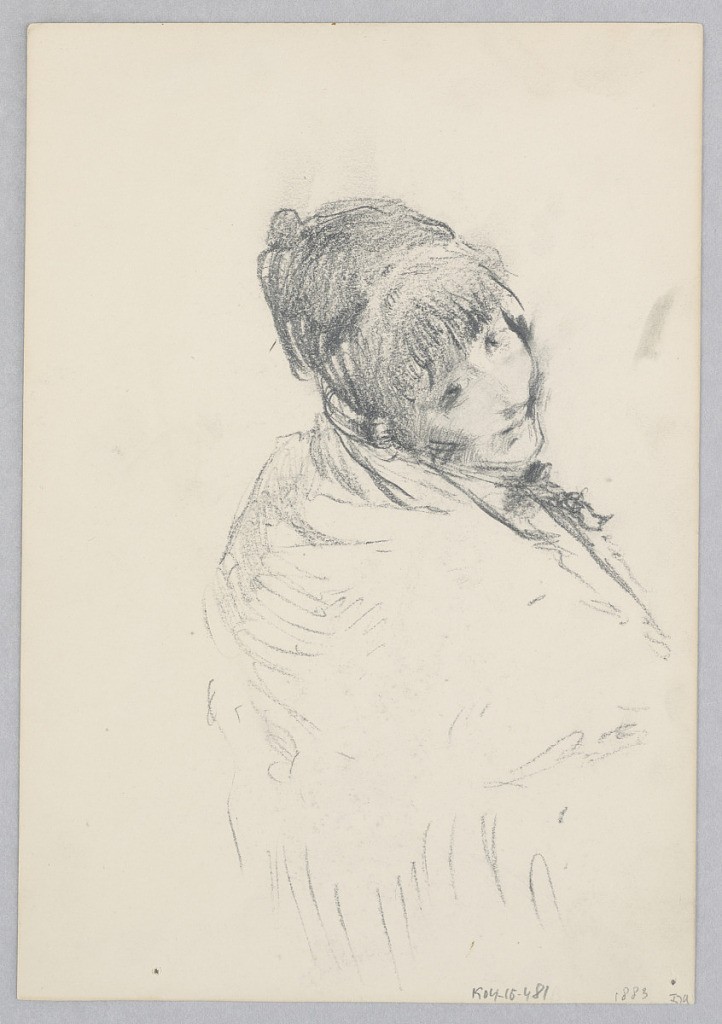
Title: Woman
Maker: Robert Frederick Blum, American, 1857–1903
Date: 1883
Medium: Graphite, pastel on wove paper
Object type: Drawing
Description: Recto: Sketch of a female figure wearing a shawl and looking over her right shoulder; Verso: Partial sketch of a female figure.